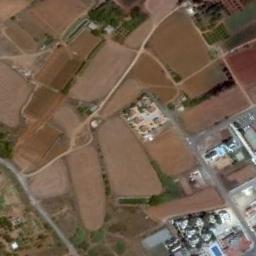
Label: rectangular_farmland